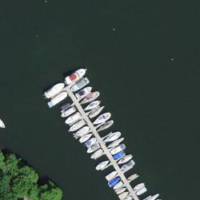
EUNIS habitat code: 14
Species observed at this site:
Corvus corone
Alcedo atthis
Sylvia borin
Bucephala clangula
Aegithalos caudatus
Sylvia atricapilla
Spinus spinus
Poecile palustris
Larus michahellis
Cygnus olor
Ardea alba
Erithacus rubecula
Cuculus canorus
Phoenicurus ochruros
Corvus corax
Periparus ater
Cyanistes caeruleus
Sturnus vulgaris
Chloris chloris
Larus canus
Troglodytes troglodytes
Corvus frugilegus
Aix sponsa
Passer domesticus
Pandion haliaetus
Turdus merula
Saxicola rubetra
Emberiza cia
Mareca strepera
Spatula clypeata
Hirundo rustica
Milvus migrans
Mergus merganser
Milvus milvus
Sterna hirundo
Oriolus oriolus
Phylloscopus trochilus
Motacilla alba
Delichon urbicum
Tachybaptus ruficollis
Certhia brachydactyla
Podiceps cristatus
Anthus trivialis
Turdus philomelos
Fulica atra
Anas crecca
Falco subbuteo
Anthus spinoletta
Dendrocopos major
Podiceps nigricollis
Turdus viscivorus
Buteo buteo
Anthus pratensis
Gallinago gallinago
Turdus iliacus
Chroicocephalus ridibundus
Phylloscopus collybita
Luscinia megarhynchos
Gallinula chloropus
Pica pica
Sitta europaea
Garrulus glandarius
Columba livia
Saxicola rubicola
Falco tinnunculus
Picus viridis
Ficedula hypoleuca
Acrocephalus scirpaceus
Motacilla cinerea
Acrocephalus arundinaceus
Anas platyrhynchos
Aythya ferina
Acrocephalus palustris
Streptopelia decaocto
Ixobrychus minutus
Aythya fuligula
Fringilla coelebs
Aythya marila
Carduelis carduelis
Nycticorax nycticorax
Columba palumbus
Phalacrocorax carbo
Dryobates minor
Egretta garzetta
Parus major